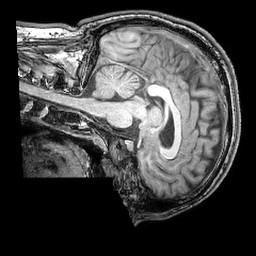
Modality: T1w
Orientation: sagittal
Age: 23
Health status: ill
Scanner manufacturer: philips
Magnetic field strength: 3 T
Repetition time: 0.007 s
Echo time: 0.003501 s